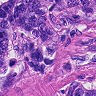
Metastatic tissue present: yes